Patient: sex F, age 54
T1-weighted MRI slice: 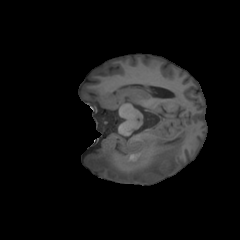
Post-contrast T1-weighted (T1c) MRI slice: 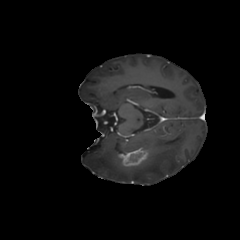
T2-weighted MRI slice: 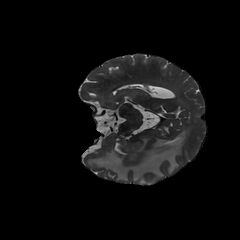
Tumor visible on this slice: yes
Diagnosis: Glioblastoma, IDH-wildtype
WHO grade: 4